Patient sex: M
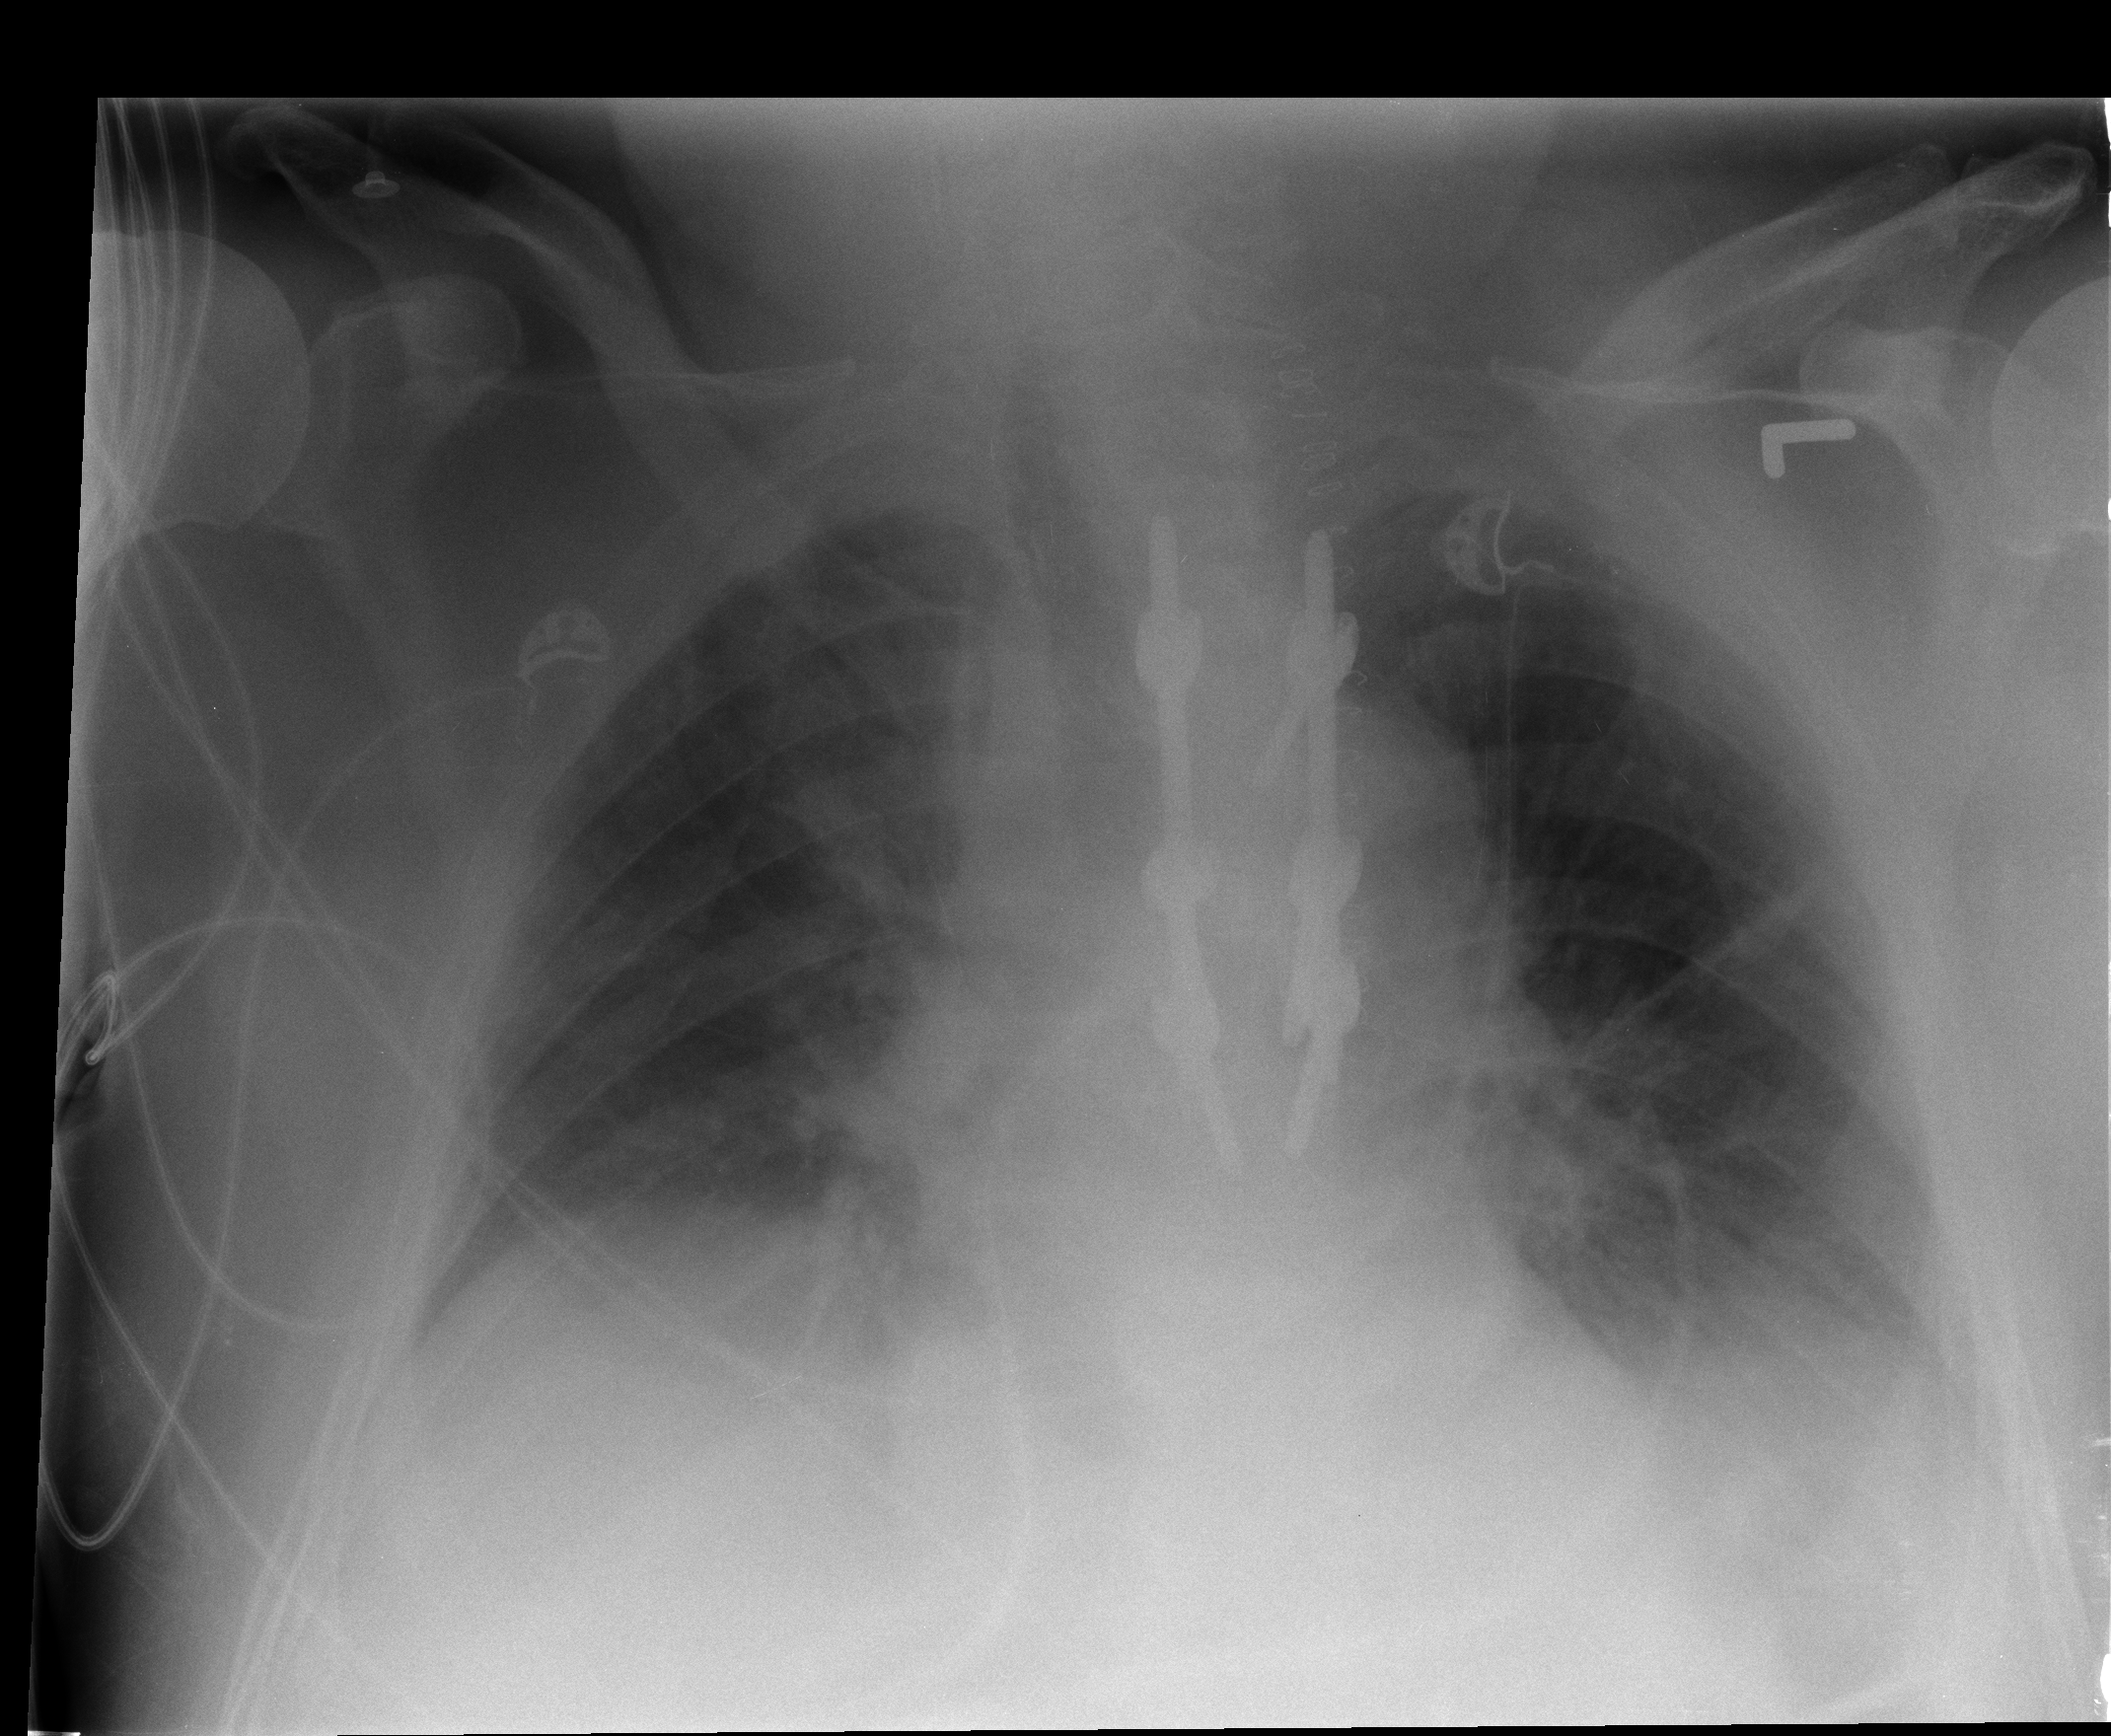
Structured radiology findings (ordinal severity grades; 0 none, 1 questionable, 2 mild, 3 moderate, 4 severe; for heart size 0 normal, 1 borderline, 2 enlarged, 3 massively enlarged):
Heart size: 0
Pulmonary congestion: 3
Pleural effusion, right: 2
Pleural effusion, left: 2
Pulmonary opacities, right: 0
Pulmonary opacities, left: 0
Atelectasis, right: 0
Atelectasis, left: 0